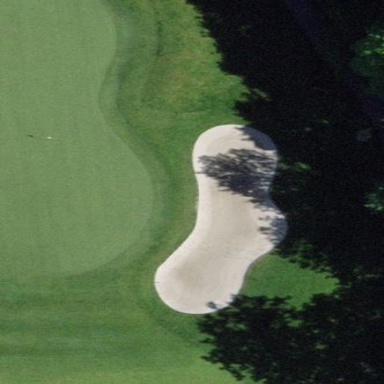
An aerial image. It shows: Golf bunker filled with sandy terrain.